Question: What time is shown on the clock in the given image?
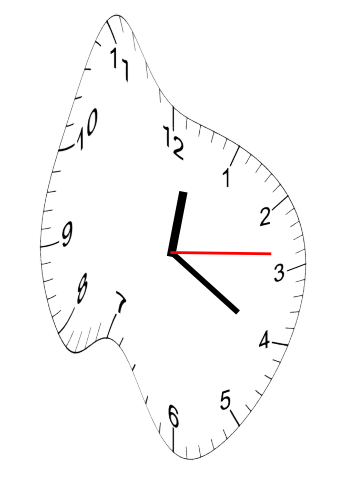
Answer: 12:20:14